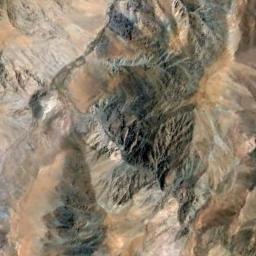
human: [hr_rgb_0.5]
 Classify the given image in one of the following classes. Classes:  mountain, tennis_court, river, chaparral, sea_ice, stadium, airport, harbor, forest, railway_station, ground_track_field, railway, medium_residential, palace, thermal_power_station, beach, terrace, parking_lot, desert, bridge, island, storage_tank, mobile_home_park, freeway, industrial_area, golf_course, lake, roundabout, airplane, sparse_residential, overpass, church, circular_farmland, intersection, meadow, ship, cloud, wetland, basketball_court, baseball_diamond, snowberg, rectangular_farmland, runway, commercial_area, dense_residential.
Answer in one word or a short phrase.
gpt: mountain